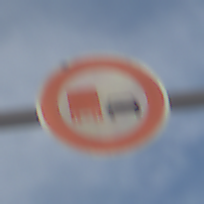
Verkehrszeichen: UeberholverbotKraftfahrzeuge
Umgebung: Outdoor, Urban
Tageszeit: MorningAfternoon
Wetter: PartlyCloudy
Licht: Natural
Jahreszeit: NotSpecified
Kontrast: HighContrast